Field crop: maize
Growth stage: 2
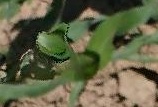
Species: maize